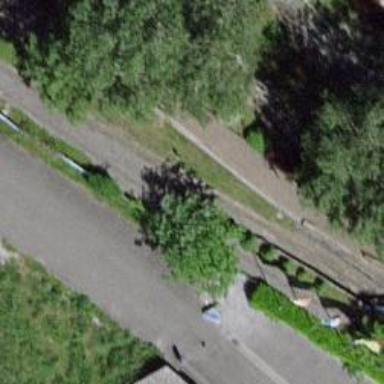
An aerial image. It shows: Miniature railway.